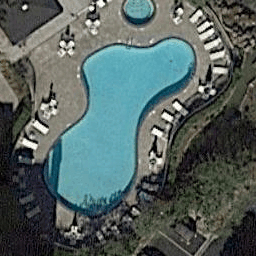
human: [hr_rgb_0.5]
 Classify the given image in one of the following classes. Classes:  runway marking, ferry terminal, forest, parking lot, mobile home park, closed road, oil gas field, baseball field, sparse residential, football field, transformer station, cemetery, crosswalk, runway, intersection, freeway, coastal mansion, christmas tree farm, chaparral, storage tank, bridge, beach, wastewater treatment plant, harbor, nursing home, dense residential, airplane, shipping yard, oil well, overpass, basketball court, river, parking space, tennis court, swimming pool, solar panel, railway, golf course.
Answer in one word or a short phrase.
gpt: swimming pool